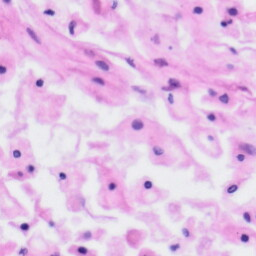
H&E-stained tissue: Tonsil